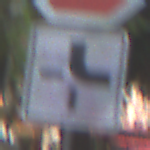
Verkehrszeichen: VerlaufVorfahrtsstrasse4
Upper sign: Stop
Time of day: MorningAfternoon
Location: Outdoor (Suburban)
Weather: PartlyCloudy
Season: NotSpecified
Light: Natural